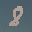
Label: 8